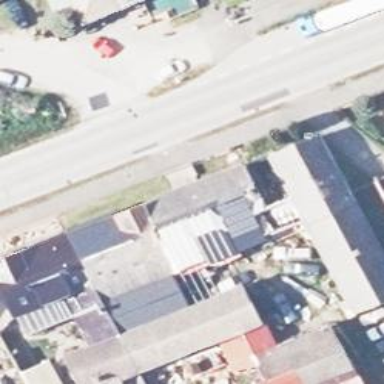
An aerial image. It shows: Simple and straightforward house.